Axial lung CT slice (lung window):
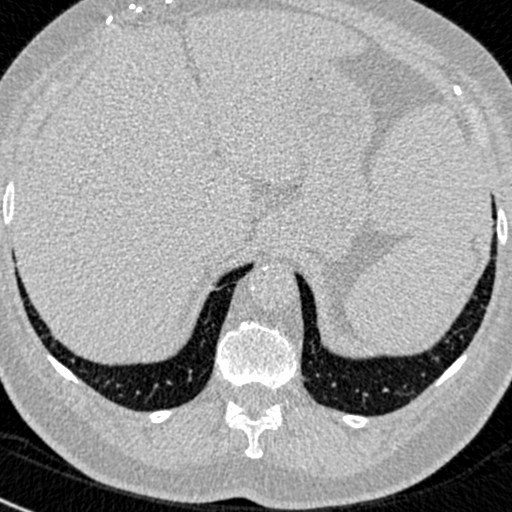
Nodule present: no